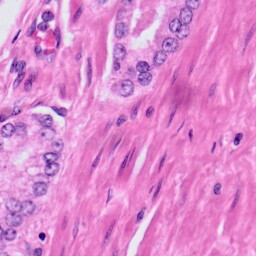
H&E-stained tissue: Prostate